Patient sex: M
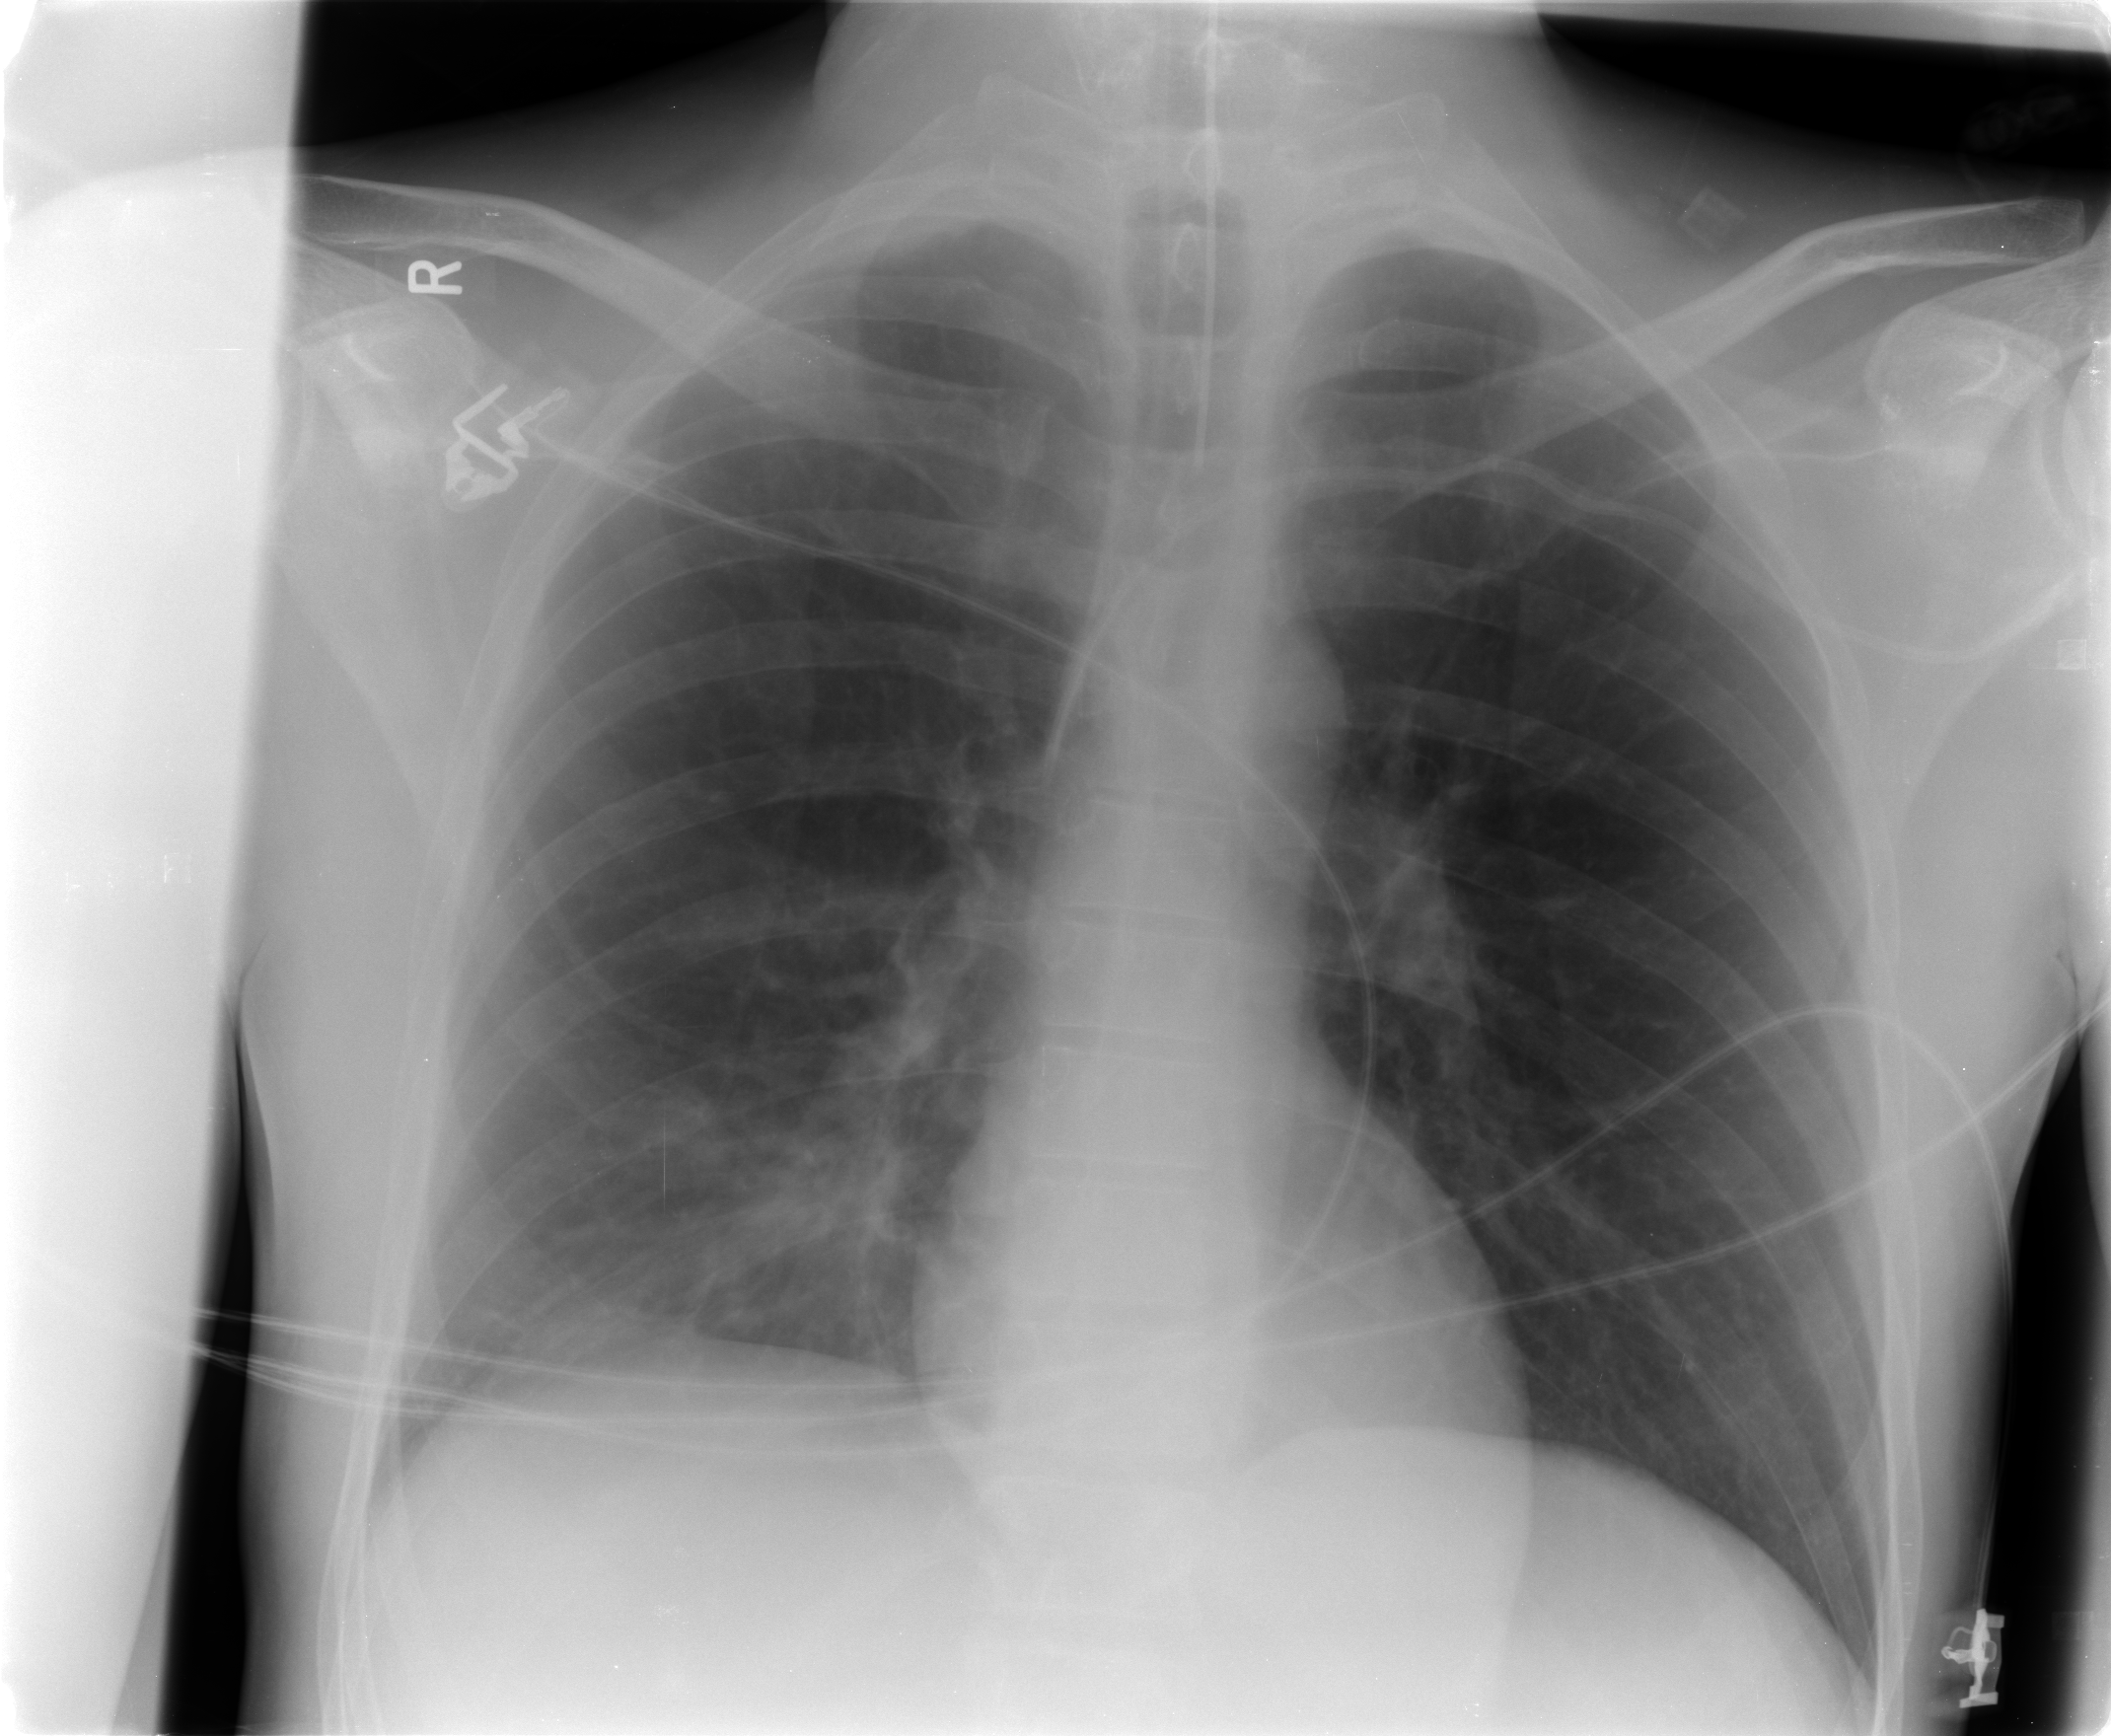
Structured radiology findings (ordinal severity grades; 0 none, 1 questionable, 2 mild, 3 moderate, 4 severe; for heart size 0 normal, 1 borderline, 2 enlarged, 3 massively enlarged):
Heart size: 0
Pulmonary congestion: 0
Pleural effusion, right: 0
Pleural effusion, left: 0
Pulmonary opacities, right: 1
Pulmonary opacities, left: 0
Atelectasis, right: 2
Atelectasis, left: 0